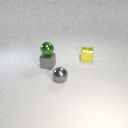
small gray metal cube below small green metal sphere